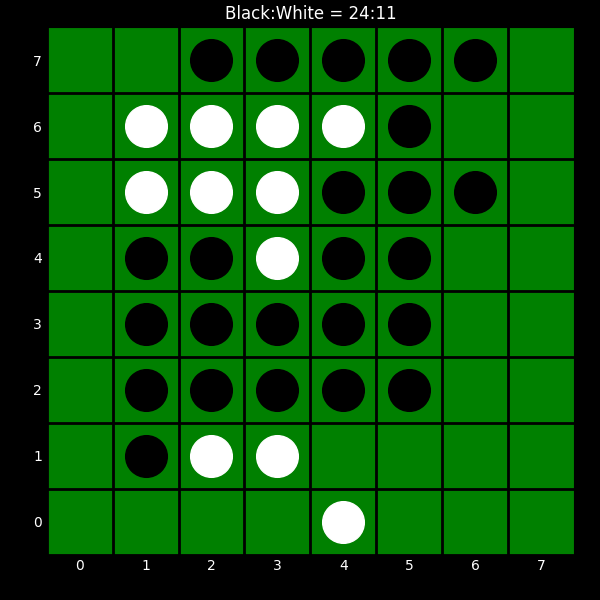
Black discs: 24
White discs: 11